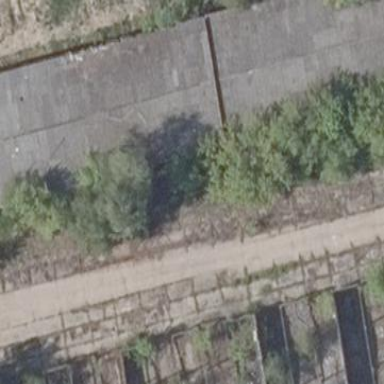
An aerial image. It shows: Ruined building.